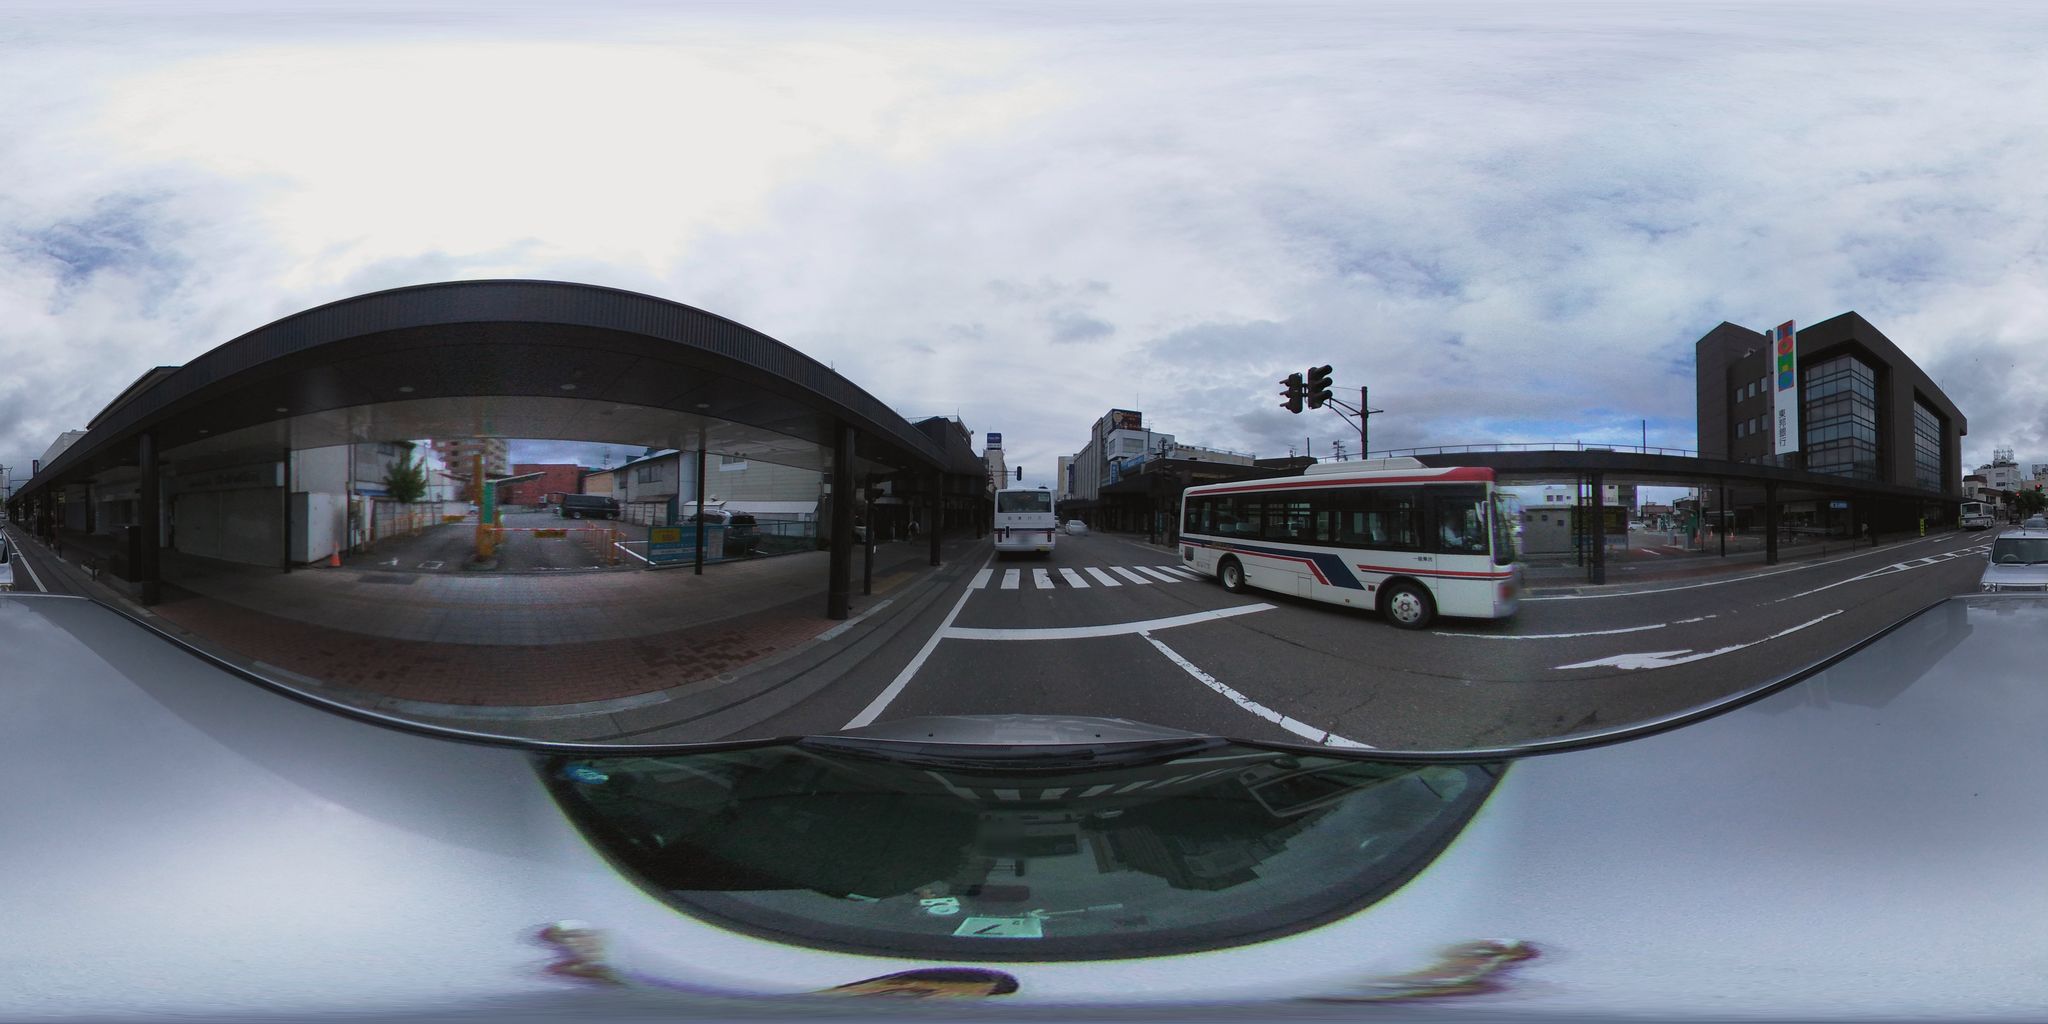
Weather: snowy
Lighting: day
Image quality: slightly poor
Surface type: driving surface
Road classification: trunk
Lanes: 2.0
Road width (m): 5.1
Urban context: urban centre
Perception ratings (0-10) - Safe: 2.51, Lively: 4.82, Beautiful: 3.87, Boring: 8.4, Depressing: 6.52, Wealthy: 1.14